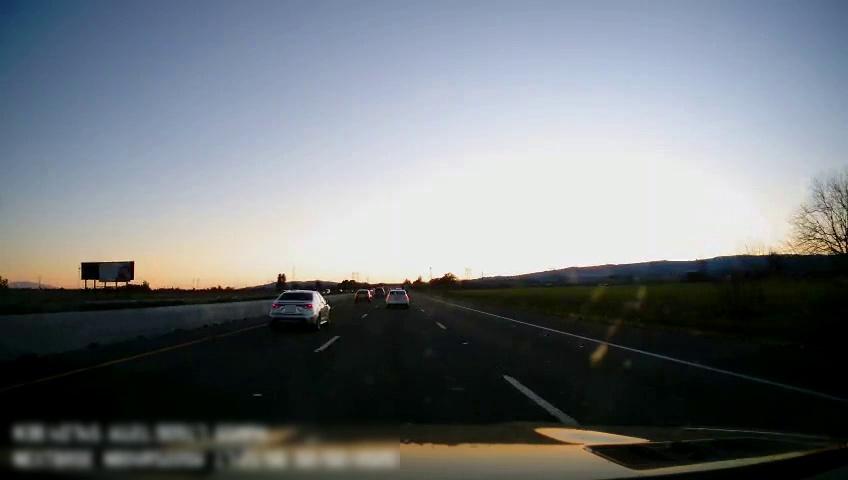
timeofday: Day
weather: Sunny
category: Drivable Space
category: Vehicles | Car
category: Vehicles | SUV
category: Vehicles | Car
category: Vehicles | Car
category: Lanes | Current Lane
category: Lanes | Current Lane
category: Lanes | Alternate Lane
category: Lanes | Alternate Lane